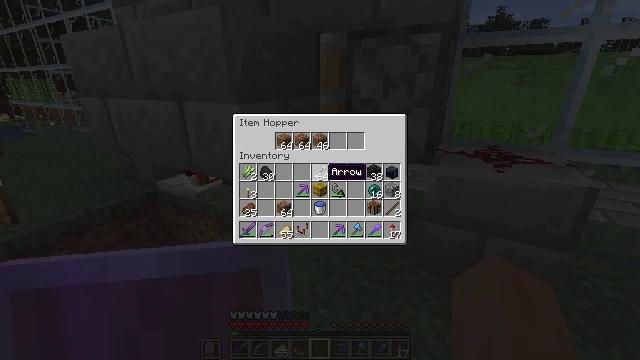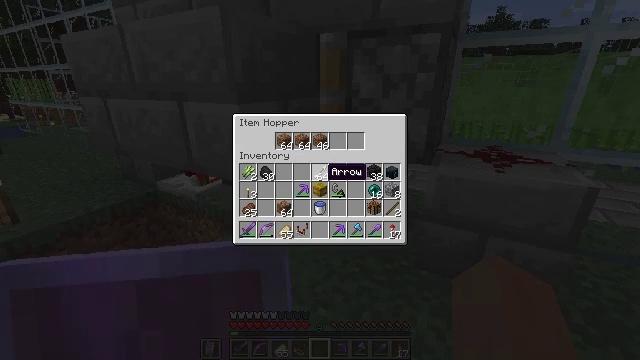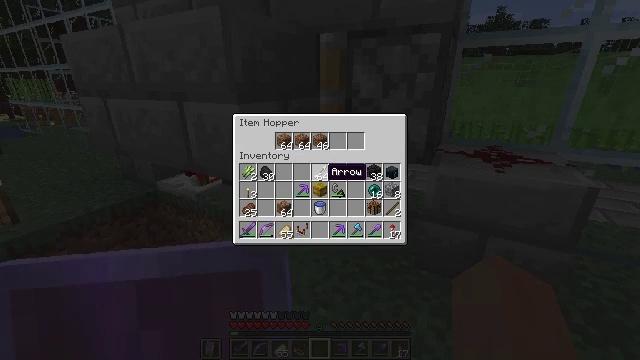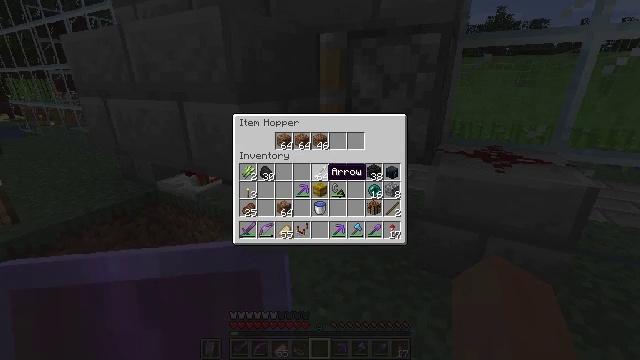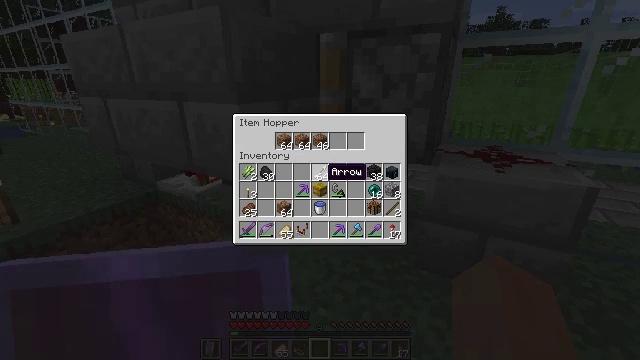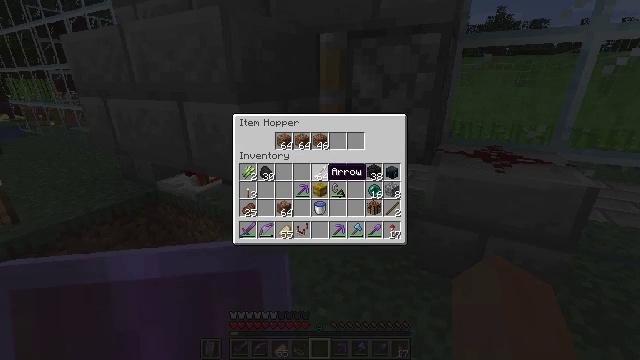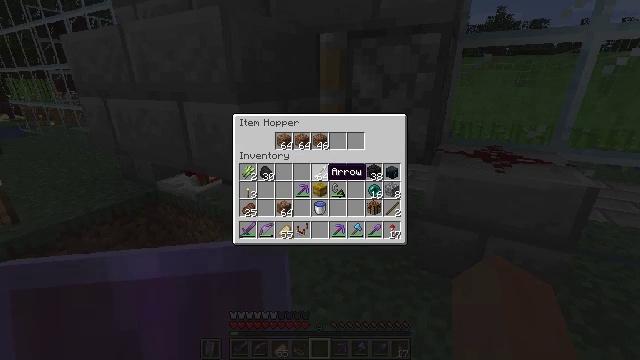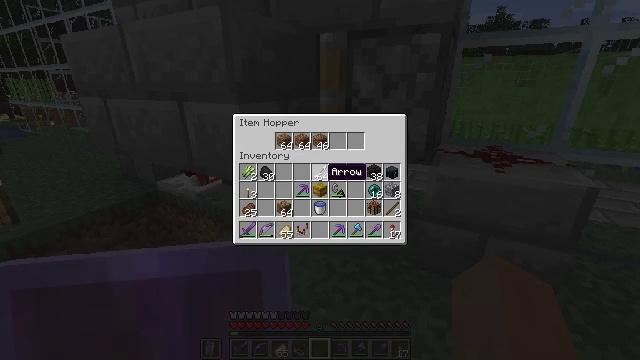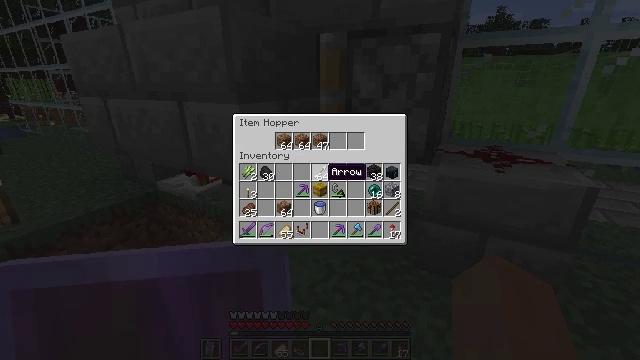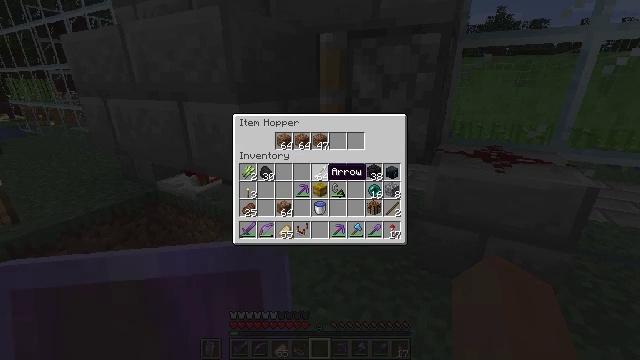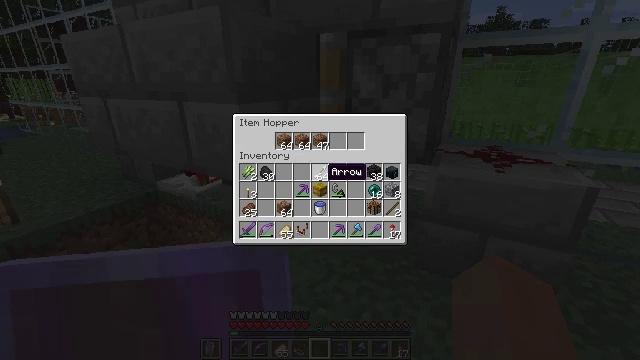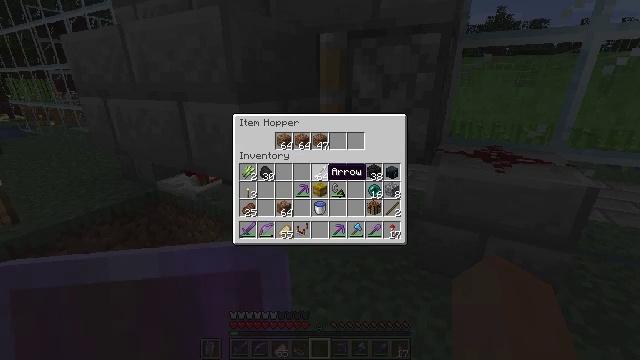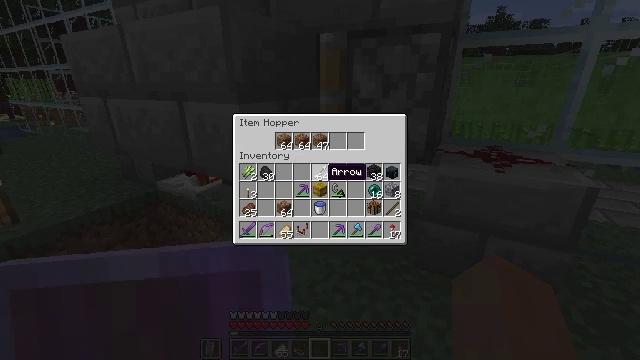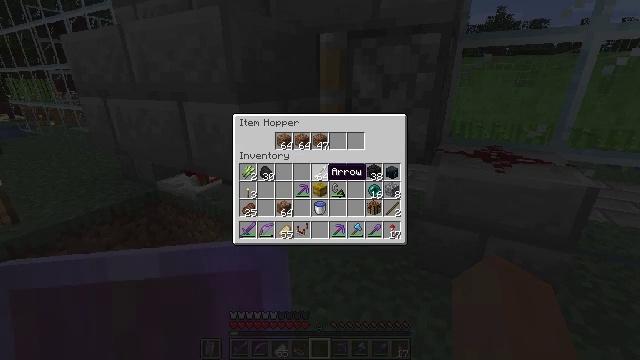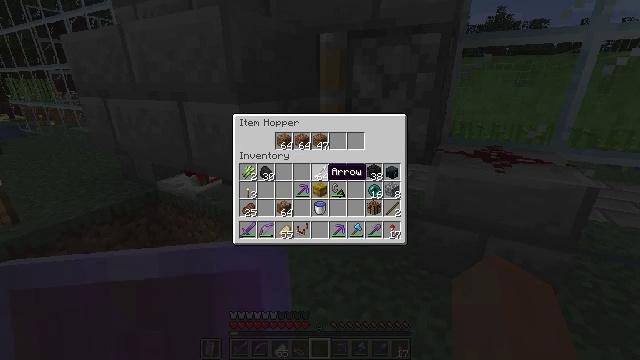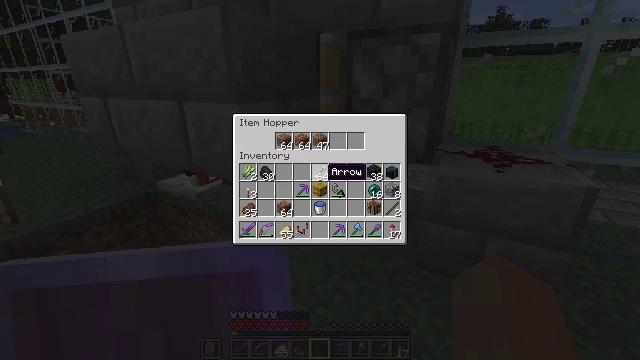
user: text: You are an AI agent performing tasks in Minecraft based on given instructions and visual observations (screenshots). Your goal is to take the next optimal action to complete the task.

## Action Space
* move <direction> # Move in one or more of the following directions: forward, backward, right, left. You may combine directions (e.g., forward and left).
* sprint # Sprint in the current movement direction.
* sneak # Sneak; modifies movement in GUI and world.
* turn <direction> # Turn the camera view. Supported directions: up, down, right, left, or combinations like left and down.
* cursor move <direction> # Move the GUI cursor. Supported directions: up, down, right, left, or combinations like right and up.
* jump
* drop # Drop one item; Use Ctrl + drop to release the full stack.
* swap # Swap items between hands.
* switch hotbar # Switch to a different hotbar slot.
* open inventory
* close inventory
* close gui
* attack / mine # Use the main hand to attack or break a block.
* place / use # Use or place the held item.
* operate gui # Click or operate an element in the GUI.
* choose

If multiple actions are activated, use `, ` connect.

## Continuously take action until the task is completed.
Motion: motion action
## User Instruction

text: Gather the comparator.
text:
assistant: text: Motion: no_op
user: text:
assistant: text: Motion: no_op
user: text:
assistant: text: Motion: no_op
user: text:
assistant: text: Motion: no_op
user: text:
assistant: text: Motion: no_op
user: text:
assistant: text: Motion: no_op
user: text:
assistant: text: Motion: no_op
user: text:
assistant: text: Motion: no_op
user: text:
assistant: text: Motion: no_op
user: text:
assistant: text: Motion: no_op
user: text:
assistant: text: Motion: no_op
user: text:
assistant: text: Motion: no_op
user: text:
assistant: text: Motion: no_op
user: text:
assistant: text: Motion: no_op
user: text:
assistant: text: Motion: no_op
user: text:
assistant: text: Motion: no_op
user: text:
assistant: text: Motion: no_op
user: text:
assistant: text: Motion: no_op
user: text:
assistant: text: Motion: no_op
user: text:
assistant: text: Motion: no_op
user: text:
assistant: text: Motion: no_op
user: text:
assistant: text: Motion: no_op
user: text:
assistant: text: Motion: no_op
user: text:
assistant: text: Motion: no_op
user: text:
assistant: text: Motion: no_op
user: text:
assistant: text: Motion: no_op
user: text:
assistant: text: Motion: no_op
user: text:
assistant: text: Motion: no_op
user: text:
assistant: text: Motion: no_op
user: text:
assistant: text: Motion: no_op